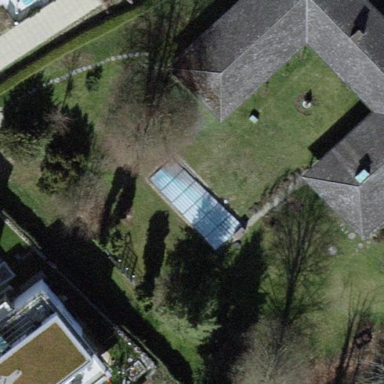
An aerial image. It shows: Swimming pool located in leisure land.